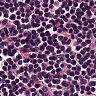
Metastatic tissue present: no